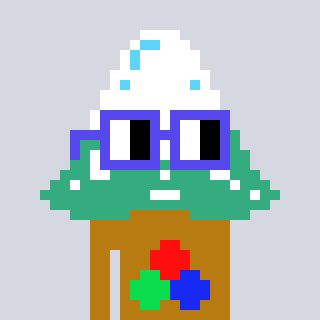
a pixel art character with square blue glasses, a snowy mountain-shaped head and a gold-colored body on a cool background